RGB frame:
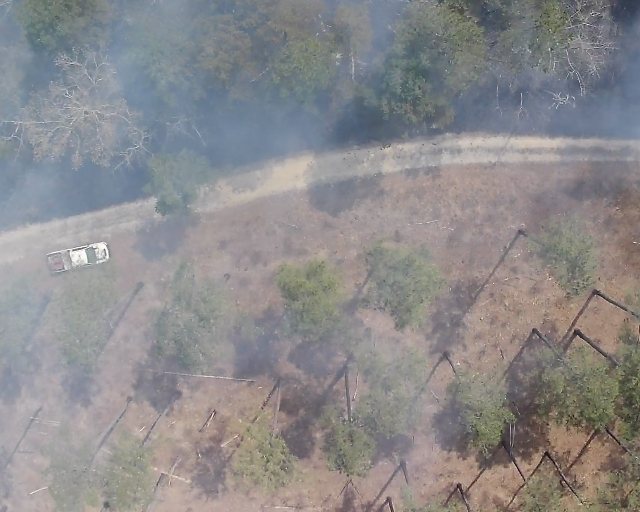
Thermal frame:
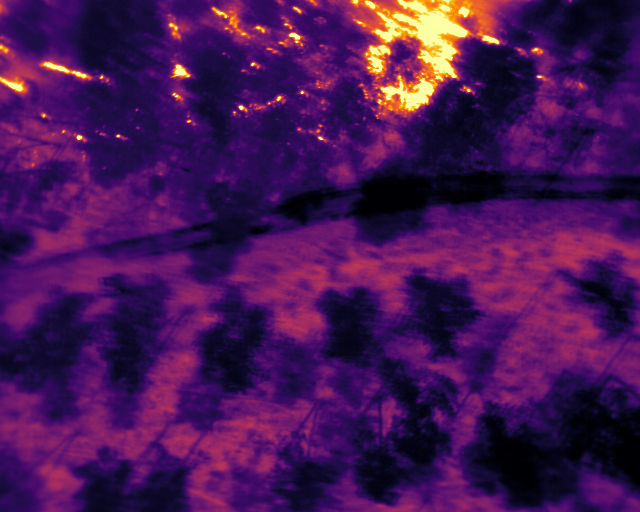
Captured: 2026-02-26 03:40:12
Pixels at or above 80 °C: 4280 (fraction of frame: 0.01306)